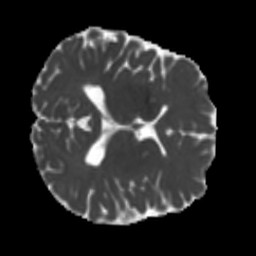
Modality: MD
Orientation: axial
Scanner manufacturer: siemens
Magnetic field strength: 3 T
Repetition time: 4 s
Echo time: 0.0594 s